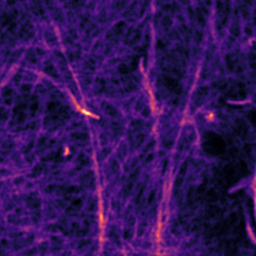
Label: Super-resolution F-actin image